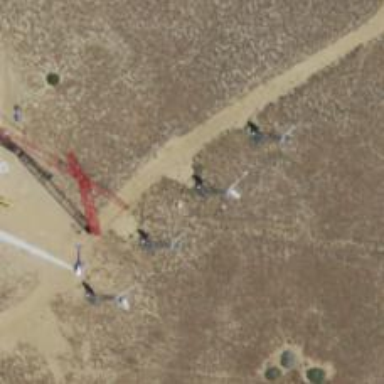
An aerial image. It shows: Wind power generator employing wind turbines.